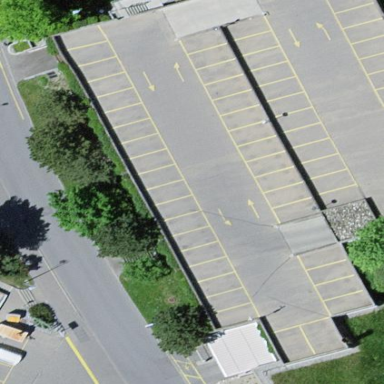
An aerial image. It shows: Multi-storey parking facility.